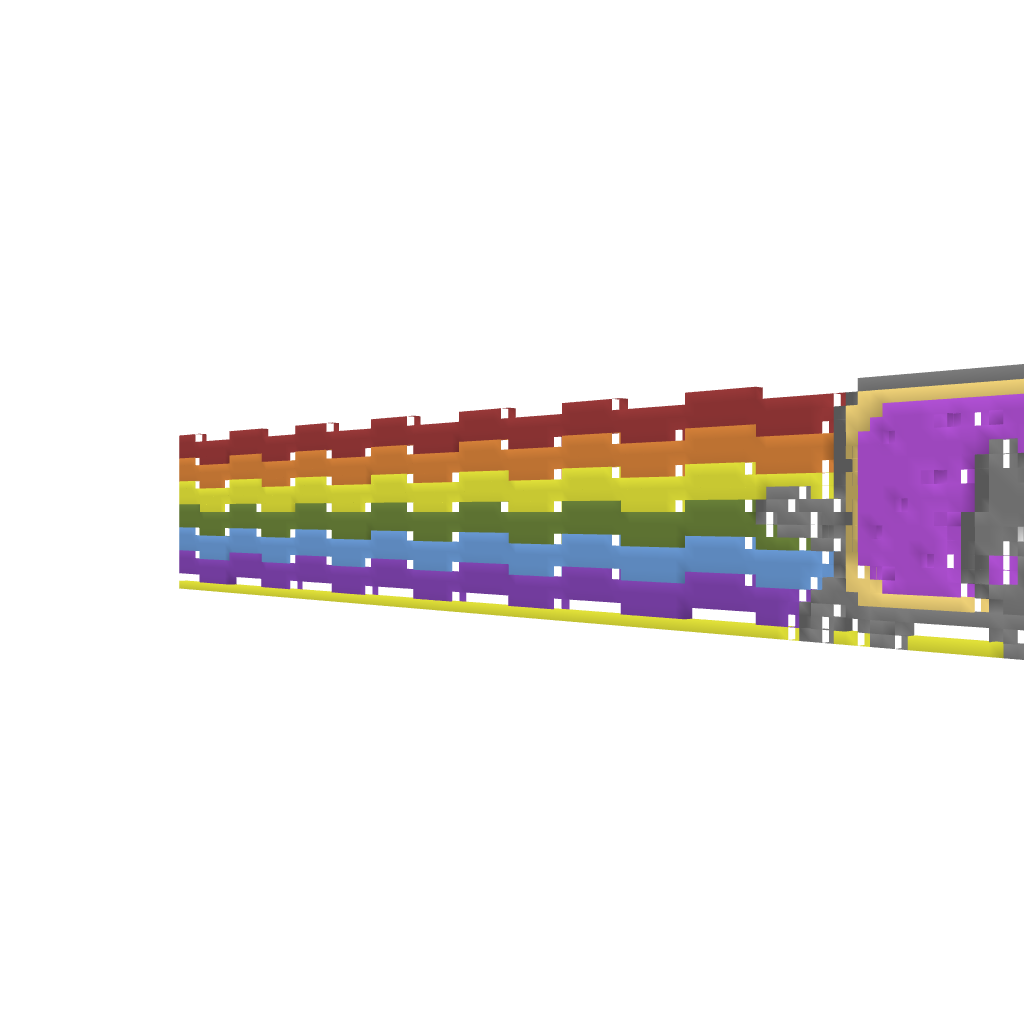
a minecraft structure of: HUGE nyan cat good quality